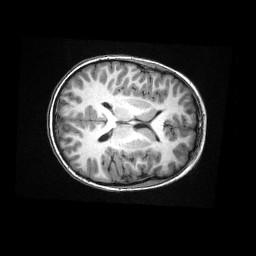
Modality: T1w
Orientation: axial
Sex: male